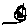
Label: line